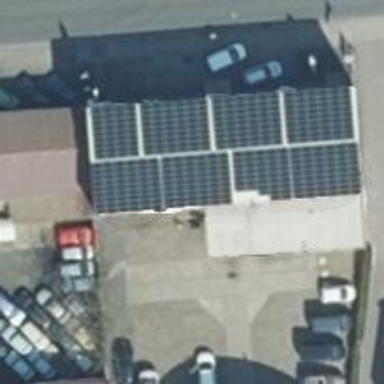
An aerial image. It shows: Building that houses car repair shop.